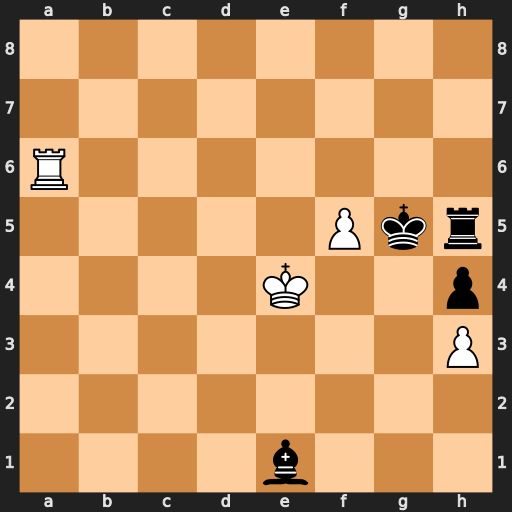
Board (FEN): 8/8/R7/5Pkr/4K2p/7P/8/4b3
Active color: w
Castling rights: -
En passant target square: -
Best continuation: Rg6#